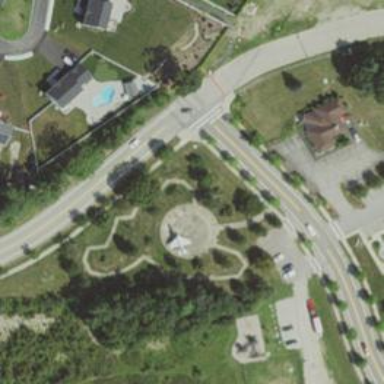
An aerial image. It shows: Memorial site with historic significance.